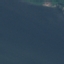
Land use / land cover class: SeaLake